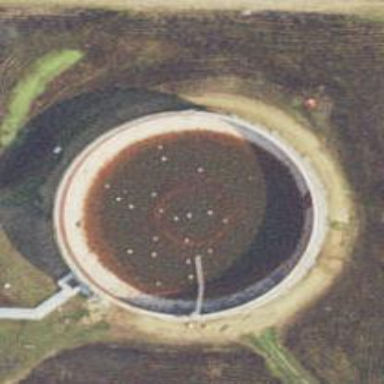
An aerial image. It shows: Storage tank which is man-made.